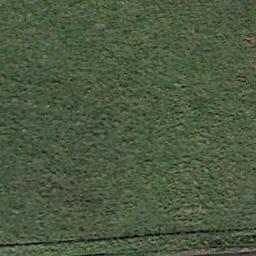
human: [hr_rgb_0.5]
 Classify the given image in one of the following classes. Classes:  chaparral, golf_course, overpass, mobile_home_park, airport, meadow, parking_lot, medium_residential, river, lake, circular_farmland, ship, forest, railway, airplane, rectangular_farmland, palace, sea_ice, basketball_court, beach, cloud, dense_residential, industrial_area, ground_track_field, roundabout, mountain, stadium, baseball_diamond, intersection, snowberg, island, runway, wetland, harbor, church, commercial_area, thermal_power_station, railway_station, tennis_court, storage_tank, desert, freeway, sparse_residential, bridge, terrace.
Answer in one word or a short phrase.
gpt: meadow